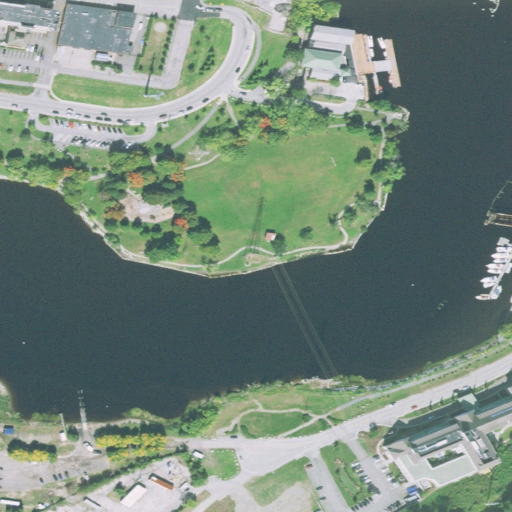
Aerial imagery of cape in Rhode Island named Watchemoket Point containing medium intensity development, open water, high intensity development, low intensity development, open development, grassland, barren land, and evergreen forest